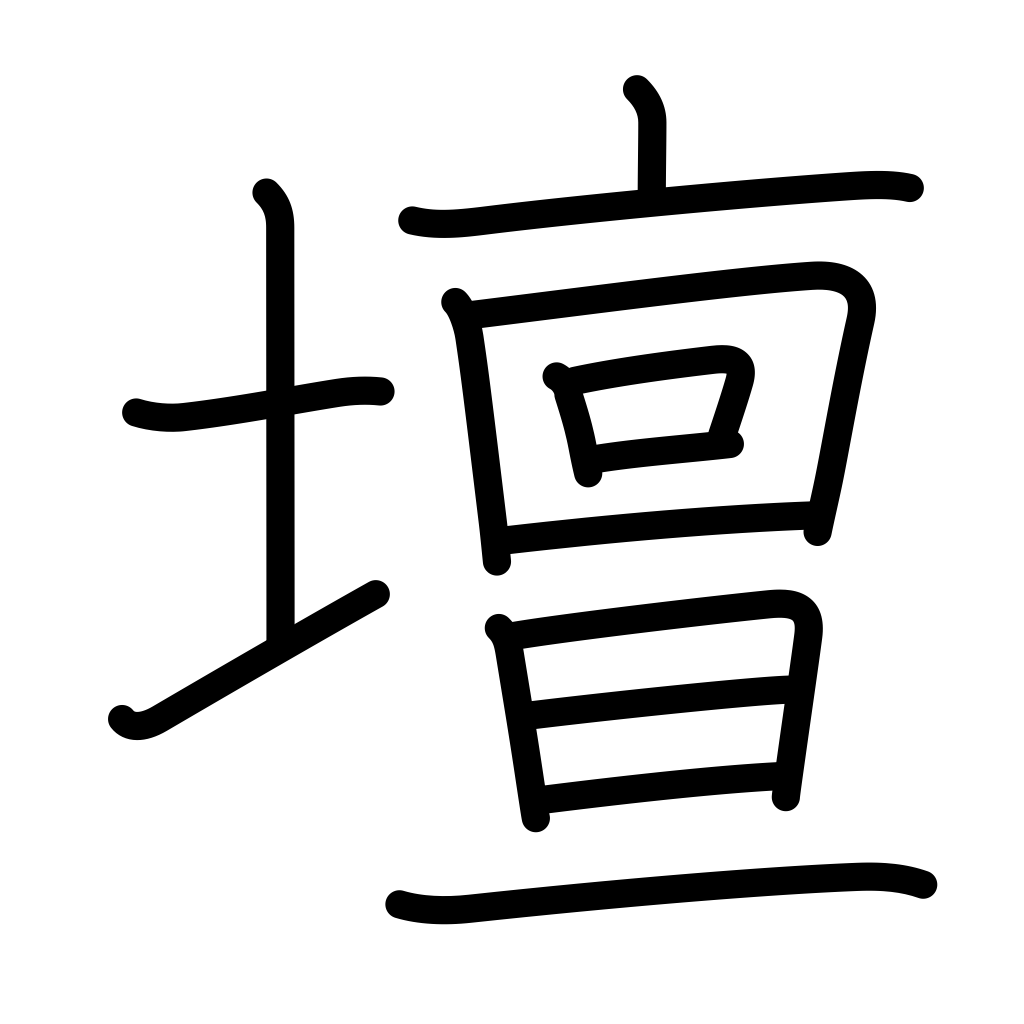
Meaning: podium, stage, rostrum, terrace